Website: lowes
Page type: newsletter-management
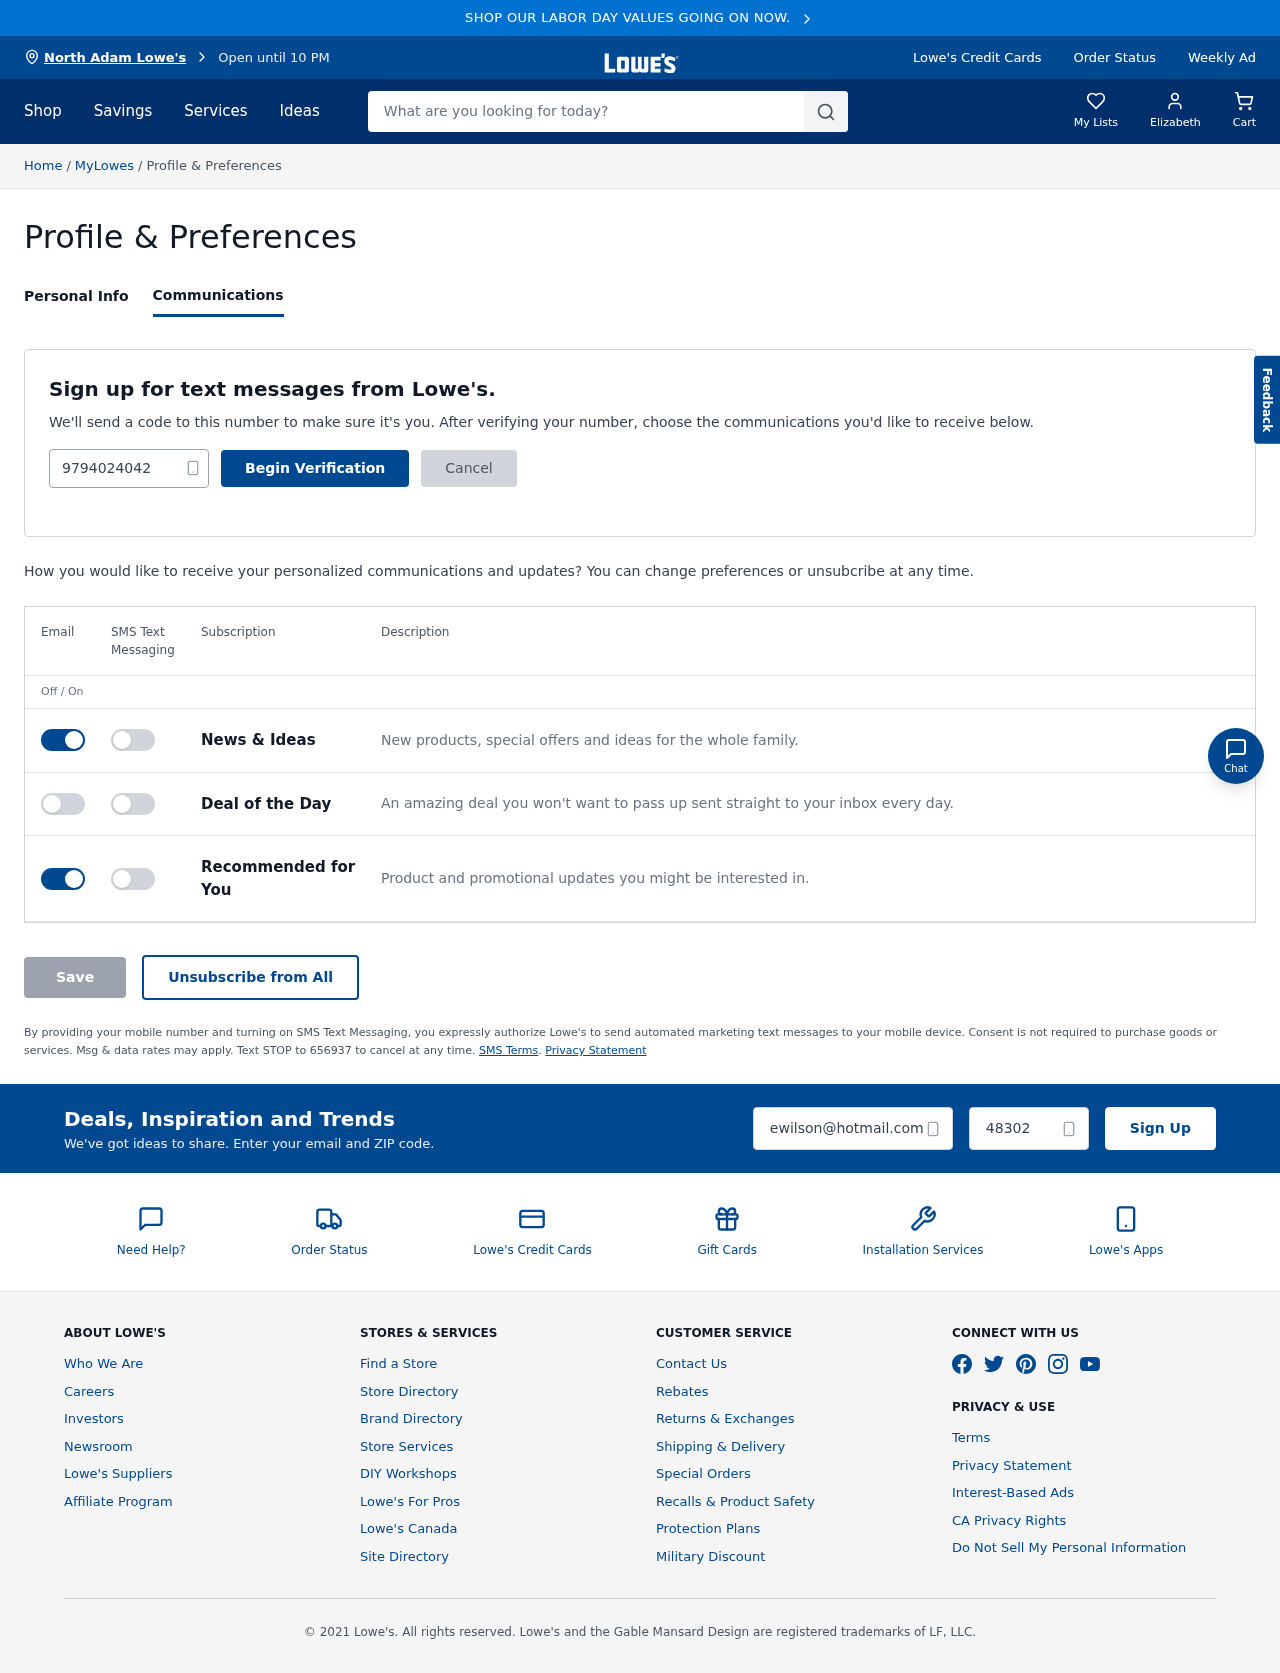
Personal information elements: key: PII_CITY
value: North Adam Lowe's
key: PII_EMAIL
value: ewilson@hotmail.com
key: PII_FIRSTNAME
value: Elizabeth
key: PII_PHONE
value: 9794024042
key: PII_POSTCODE
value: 48302
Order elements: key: ORDER_NUM_ITEMS
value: Cart
Search elements: key: HEADER_SEARCH
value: What are you looking for today?